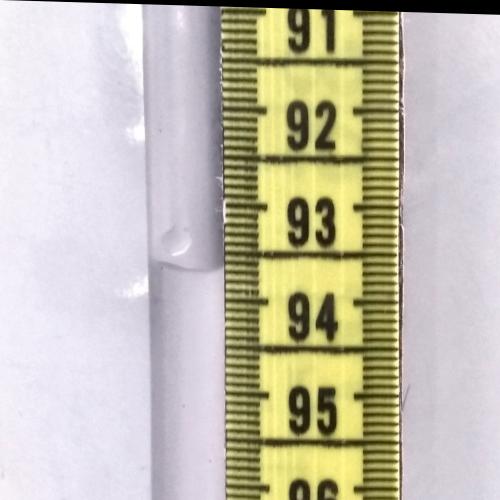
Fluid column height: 93.7 cm